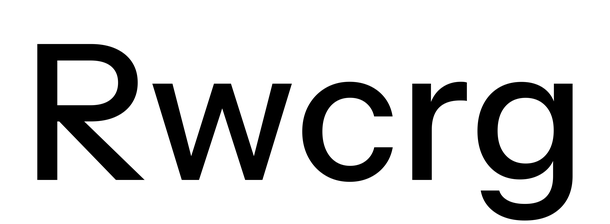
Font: InstrumentSans_Medium